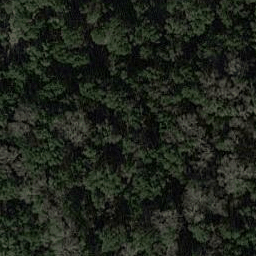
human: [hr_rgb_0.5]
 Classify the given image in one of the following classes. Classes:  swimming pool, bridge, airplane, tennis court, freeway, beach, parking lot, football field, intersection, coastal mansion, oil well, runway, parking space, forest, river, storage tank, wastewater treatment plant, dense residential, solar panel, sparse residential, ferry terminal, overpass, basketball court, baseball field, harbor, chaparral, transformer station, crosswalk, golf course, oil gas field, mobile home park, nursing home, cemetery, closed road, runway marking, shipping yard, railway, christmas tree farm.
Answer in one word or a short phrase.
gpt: forest